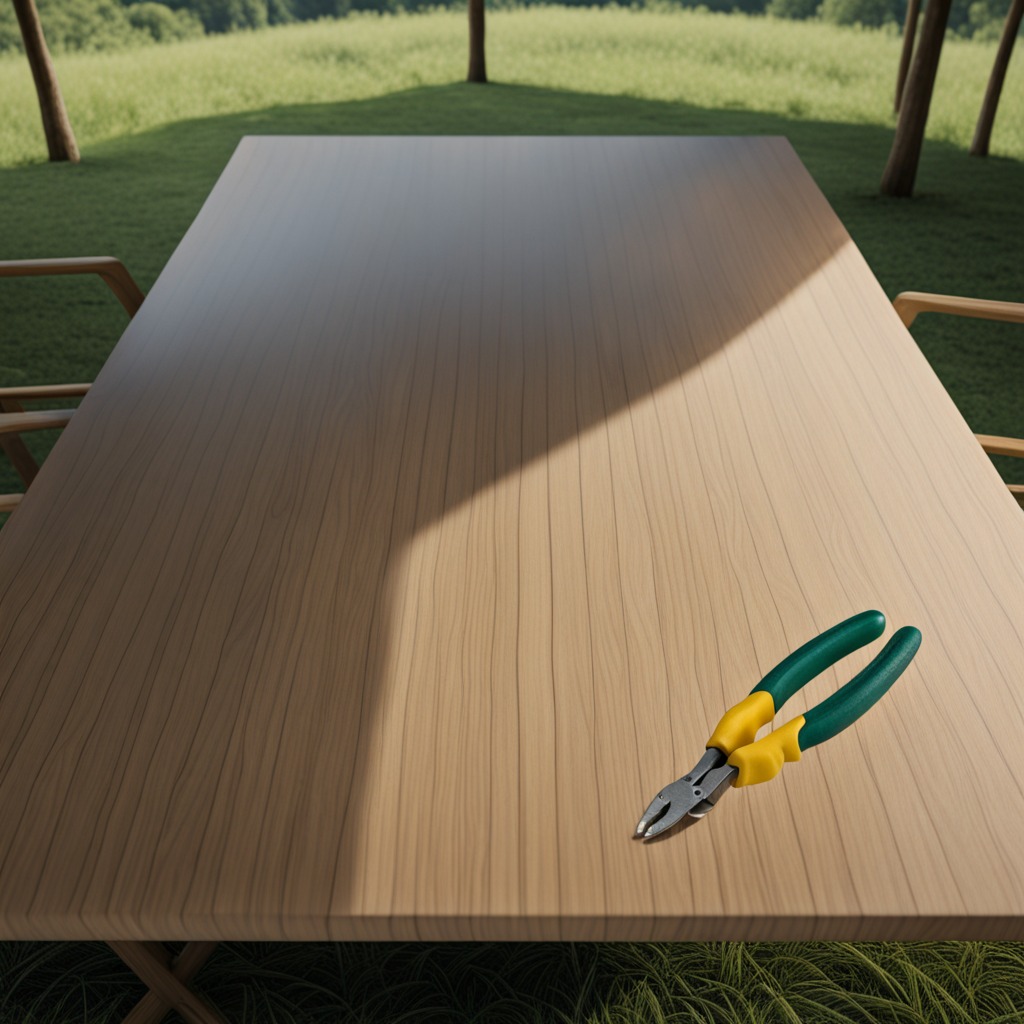
A plier is lying on the wooden table inside a jungle field workshop tent.